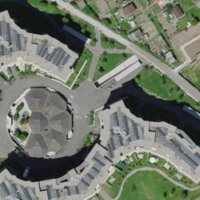
EUNIS habitat code: 53
Species observed at this site:
Lapsana communis